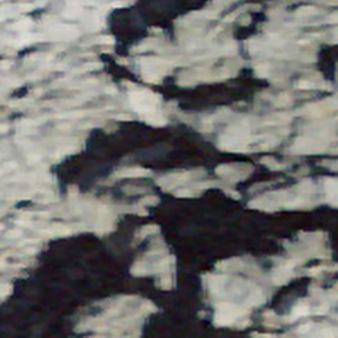
Label: bouldering_area